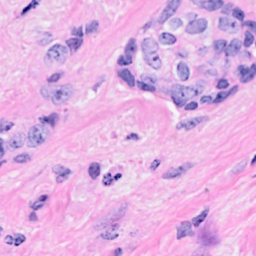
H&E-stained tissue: Breast